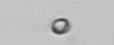
Label: nanoplankton_mix